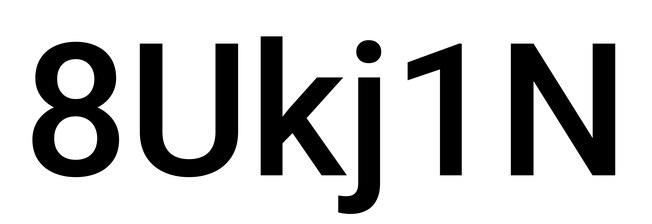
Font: Roboto_Medium